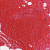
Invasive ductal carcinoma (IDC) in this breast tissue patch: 0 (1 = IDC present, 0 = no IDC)